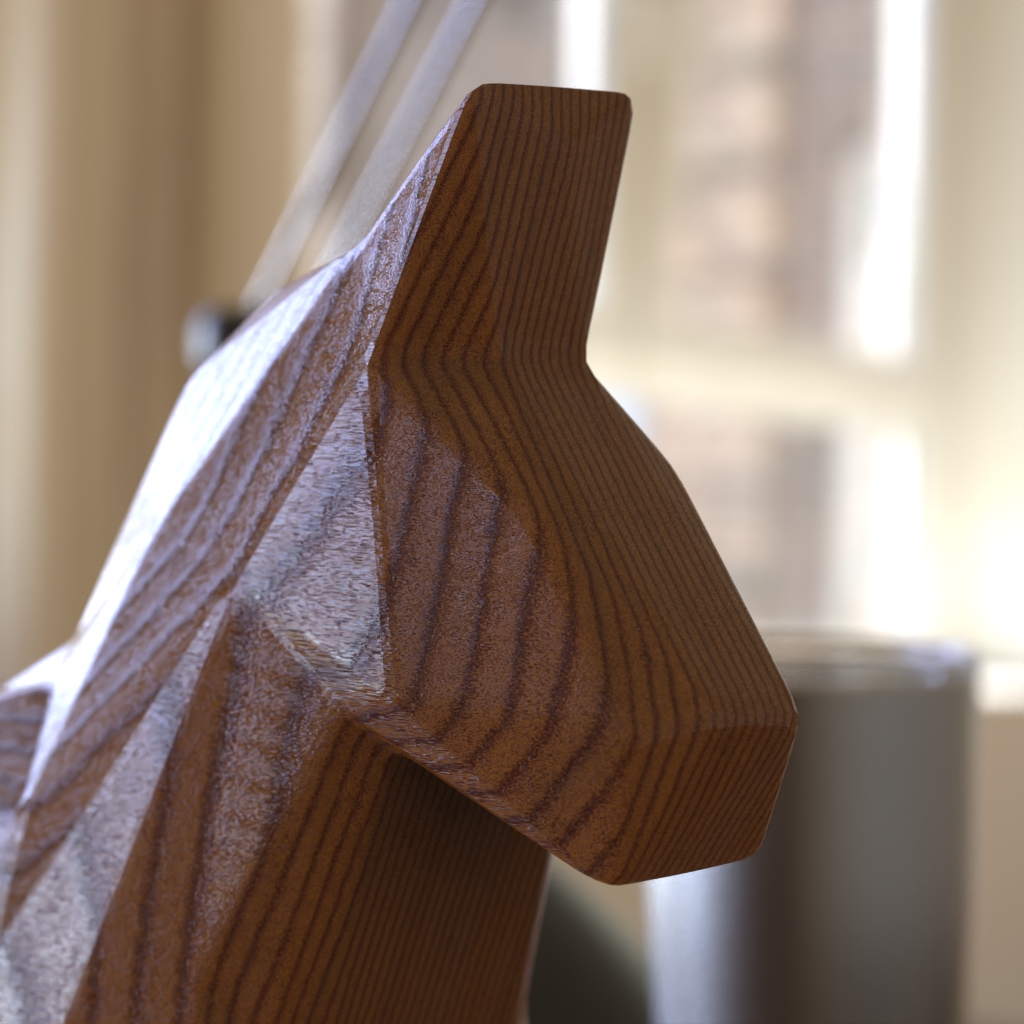
A high quality rendering of a dalahest_oak dalecarlian horse figurine made of varnished dark oak standing on a wooden table in an an apartment with natural bright daylight from windows,close-up shot of the right side of the head, 100 mm, f 16, bokeh